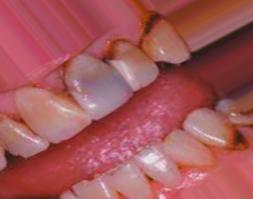
Condition: Tooth Discoloration